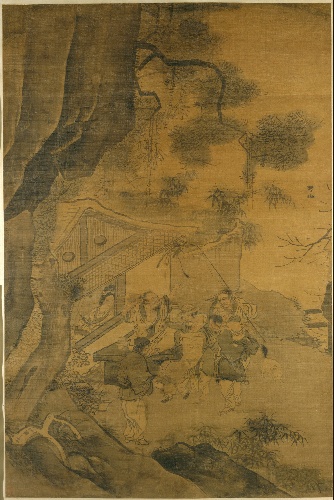
Title: 明 張路 觀畫圖 軸|Studying a painting
Artist: Zhang Lu
Artist bio: Chinese, ca. 1490–ca. 1563
Date: 16th century
Object type: Hanging scroll
Classification: Paintings
Medium: Hanging scroll; ink and color on silk
Culture: China
Period: Ming dynasty (1368–1644)
Dimensions: Image: 58 5/8 x 38 7/8 in. (148.9 x 98.7 cm)
Overall with mounting: 103 x 42 1/8 in. (261.6 x 107 cm)
Overall with knobs: 103 x 46 1/4 in. (261.6 x 117.5 cm)
Department: Asian Art
Credit line: Ex coll.: C. C. Wang Family, Purchase, Bequest of Dorothy Graham Bennett, 1990
Accession year: 1990
Repository: Metropolitan Museum of Art, New York, NY
Tags: Scrolls|Children|Men|Women